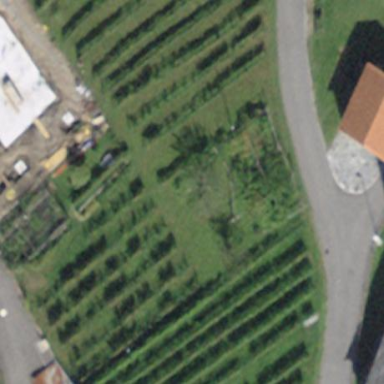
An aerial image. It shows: Vineyard.